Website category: auto
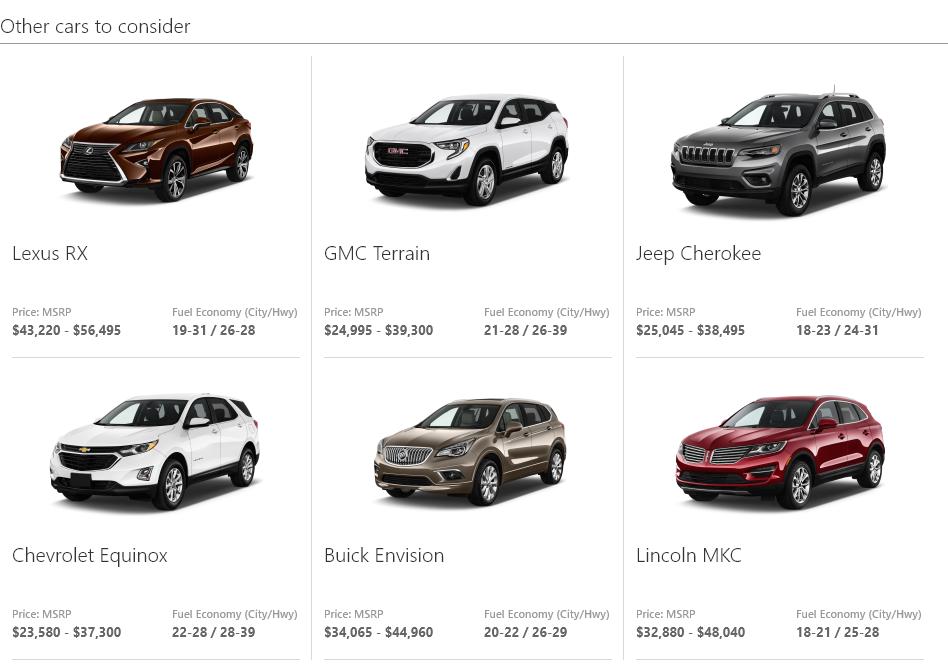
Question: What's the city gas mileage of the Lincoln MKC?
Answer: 18-21

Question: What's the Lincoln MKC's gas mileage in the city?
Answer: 18-21

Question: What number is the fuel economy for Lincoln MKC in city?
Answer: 18-21

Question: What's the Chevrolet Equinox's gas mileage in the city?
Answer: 22-28

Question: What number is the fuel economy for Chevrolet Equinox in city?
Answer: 22-28

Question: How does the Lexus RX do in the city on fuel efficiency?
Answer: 19-31

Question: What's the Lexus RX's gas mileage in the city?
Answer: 19-31

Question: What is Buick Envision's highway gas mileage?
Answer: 26-29

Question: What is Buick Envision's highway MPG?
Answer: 26-29

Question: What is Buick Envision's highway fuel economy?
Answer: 26-29

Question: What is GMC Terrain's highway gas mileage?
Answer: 26-39

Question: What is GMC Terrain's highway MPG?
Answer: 26-39

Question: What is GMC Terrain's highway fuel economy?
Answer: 26-39

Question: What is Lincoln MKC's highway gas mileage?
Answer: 25-28

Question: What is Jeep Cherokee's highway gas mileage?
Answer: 24-31

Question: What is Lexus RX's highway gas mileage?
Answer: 26-28

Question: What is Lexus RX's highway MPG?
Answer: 26-28

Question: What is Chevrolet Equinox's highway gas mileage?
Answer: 28-39

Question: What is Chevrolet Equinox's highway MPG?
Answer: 28-39

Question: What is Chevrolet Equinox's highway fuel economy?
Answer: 28-39

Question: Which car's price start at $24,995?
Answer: GMC Terrain

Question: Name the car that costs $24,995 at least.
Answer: GMC Terrain

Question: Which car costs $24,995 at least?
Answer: GMC Terrain

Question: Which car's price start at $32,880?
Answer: Lincoln MKC

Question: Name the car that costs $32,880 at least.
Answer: Lincoln MKC

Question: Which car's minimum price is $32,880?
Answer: Lincoln MKC

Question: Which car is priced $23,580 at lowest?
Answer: Chevrolet Equinox

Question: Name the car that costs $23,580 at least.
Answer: Chevrolet Equinox

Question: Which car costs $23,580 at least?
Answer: Chevrolet Equinox

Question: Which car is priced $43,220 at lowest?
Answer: Lexus RX

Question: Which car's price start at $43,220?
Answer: Lexus RX

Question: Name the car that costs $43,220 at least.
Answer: Lexus RX

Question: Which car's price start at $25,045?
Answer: Jeep Cherokee

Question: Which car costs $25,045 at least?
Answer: Jeep Cherokee

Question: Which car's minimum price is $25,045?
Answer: Jeep Cherokee

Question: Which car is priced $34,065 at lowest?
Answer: Buick Envision

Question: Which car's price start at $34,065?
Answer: Buick Envision

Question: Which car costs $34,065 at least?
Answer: Buick Envision

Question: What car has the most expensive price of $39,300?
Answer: GMC Terrain

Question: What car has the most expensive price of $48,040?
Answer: Lincoln MKC

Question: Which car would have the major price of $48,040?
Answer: Lincoln MKC

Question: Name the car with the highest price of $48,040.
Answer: Lincoln MKC

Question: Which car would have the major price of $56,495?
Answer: Lexus RX

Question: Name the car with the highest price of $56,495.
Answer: Lexus RX

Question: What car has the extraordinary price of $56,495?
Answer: Lexus RX

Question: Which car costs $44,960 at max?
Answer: Buick Envision

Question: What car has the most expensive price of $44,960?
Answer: Buick Envision

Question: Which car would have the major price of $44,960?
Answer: Buick Envision

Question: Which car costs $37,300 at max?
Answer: Chevrolet Equinox

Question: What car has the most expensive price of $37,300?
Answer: Chevrolet Equinox

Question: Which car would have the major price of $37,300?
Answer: Chevrolet Equinox

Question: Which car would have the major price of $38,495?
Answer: Jeep Cherokee

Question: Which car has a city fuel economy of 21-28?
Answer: GMC Terrain

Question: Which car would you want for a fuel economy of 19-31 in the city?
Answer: Lexus RX

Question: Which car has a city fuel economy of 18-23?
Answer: Jeep Cherokee

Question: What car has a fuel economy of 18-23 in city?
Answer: Jeep Cherokee

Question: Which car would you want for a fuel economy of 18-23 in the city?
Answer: Jeep Cherokee

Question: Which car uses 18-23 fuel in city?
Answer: Jeep Cherokee

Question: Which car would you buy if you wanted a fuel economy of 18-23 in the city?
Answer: Jeep Cherokee

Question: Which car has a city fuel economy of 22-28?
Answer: Chevrolet Equinox

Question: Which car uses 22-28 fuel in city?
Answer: Chevrolet Equinox

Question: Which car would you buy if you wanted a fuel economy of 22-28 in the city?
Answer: Chevrolet Equinox

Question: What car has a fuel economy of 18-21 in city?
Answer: Lincoln MKC

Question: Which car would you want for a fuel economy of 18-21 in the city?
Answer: Lincoln MKC